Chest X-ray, AP view. Patient: 61 years old, sex F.
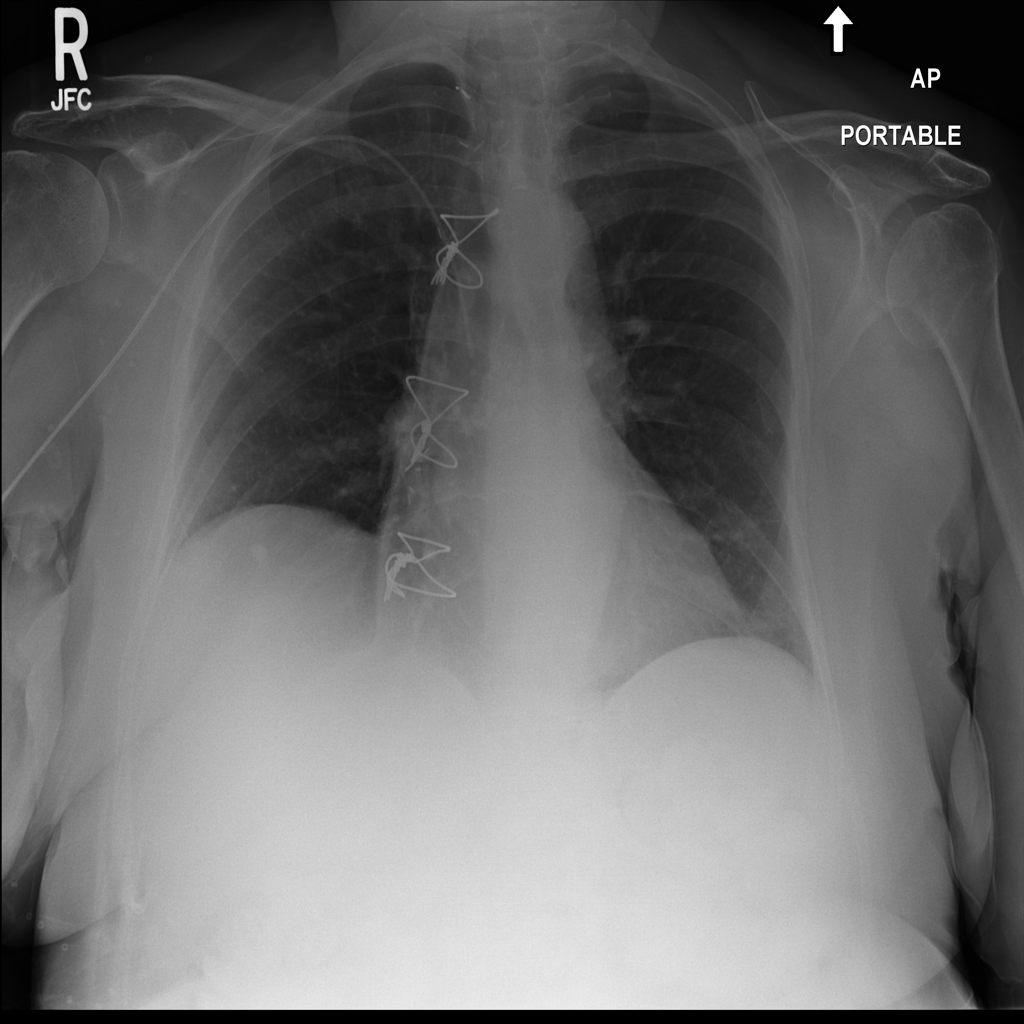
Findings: No Finding